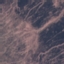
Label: HerbaceousVegetation